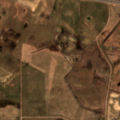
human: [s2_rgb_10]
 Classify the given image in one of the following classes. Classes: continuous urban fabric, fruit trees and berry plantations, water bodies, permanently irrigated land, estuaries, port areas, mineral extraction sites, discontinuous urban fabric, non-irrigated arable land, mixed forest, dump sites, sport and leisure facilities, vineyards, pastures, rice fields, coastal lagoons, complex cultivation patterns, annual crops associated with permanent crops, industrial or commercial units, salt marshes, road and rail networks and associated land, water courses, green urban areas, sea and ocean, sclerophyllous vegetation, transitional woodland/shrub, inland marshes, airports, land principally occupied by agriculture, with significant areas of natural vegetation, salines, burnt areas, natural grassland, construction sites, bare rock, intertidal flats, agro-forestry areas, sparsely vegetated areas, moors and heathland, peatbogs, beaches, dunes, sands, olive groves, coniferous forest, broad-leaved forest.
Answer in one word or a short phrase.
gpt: non-irrigated arable land, pastures, complex cultivation patterns, land principally occupied by agriculture, with significant areas of natural vegetation, broad-leaved forest